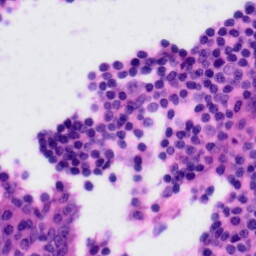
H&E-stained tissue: Tonsil